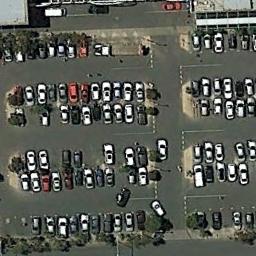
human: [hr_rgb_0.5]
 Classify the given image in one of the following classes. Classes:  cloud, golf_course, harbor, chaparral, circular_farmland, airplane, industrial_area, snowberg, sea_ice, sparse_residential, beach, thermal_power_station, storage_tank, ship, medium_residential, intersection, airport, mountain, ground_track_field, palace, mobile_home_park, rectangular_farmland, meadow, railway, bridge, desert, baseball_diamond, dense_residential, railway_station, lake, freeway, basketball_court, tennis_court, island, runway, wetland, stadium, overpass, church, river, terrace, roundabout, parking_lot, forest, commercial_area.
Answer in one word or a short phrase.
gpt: parking_lot